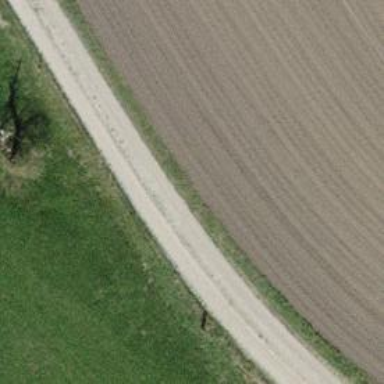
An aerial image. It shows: Agricultural track with grade 3 track type. Suitable for agricultural vehicles such as motorcars.